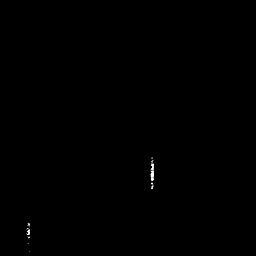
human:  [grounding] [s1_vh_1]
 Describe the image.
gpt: In the satellite image, there is  <ref>1 small ship </ref> <box>[[8, 83, 12, 96, 0]]</box> located at bottom left,  <ref>1 small ship </ref> <box>[[57, 60, 61, 75, 0]]</box> located at center.